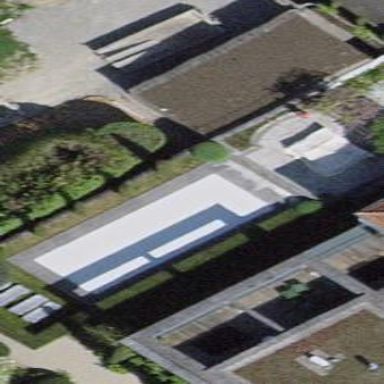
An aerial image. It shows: Swimming pool located in leisure land.